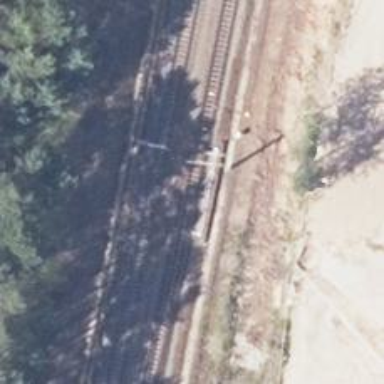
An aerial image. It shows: Railway switch with the turnout pointing to the right.